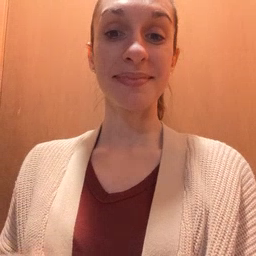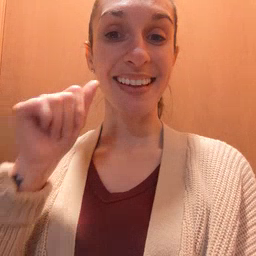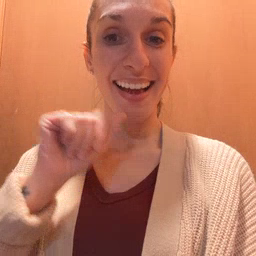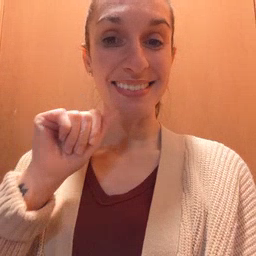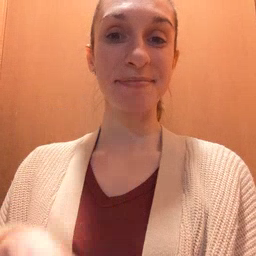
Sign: aunt